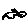
Label: cat